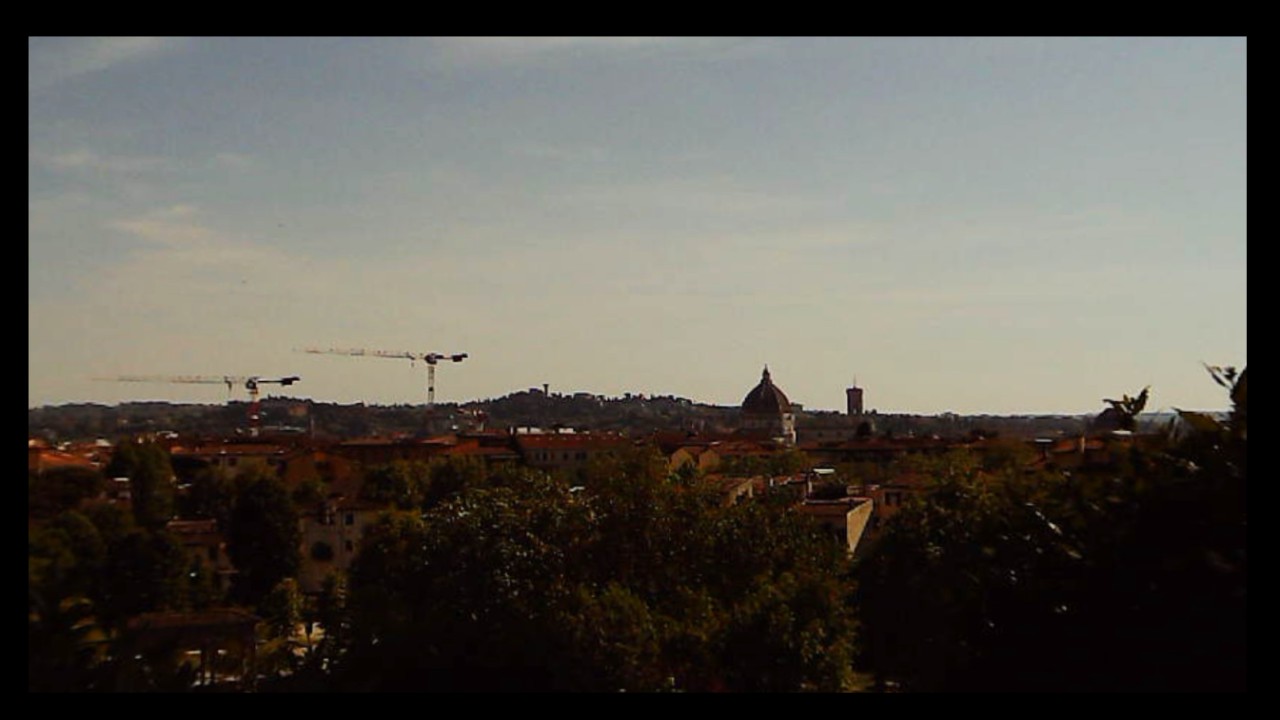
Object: DarwinFPV cineape20